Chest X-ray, PA view. Patient: 31 years old, sex M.
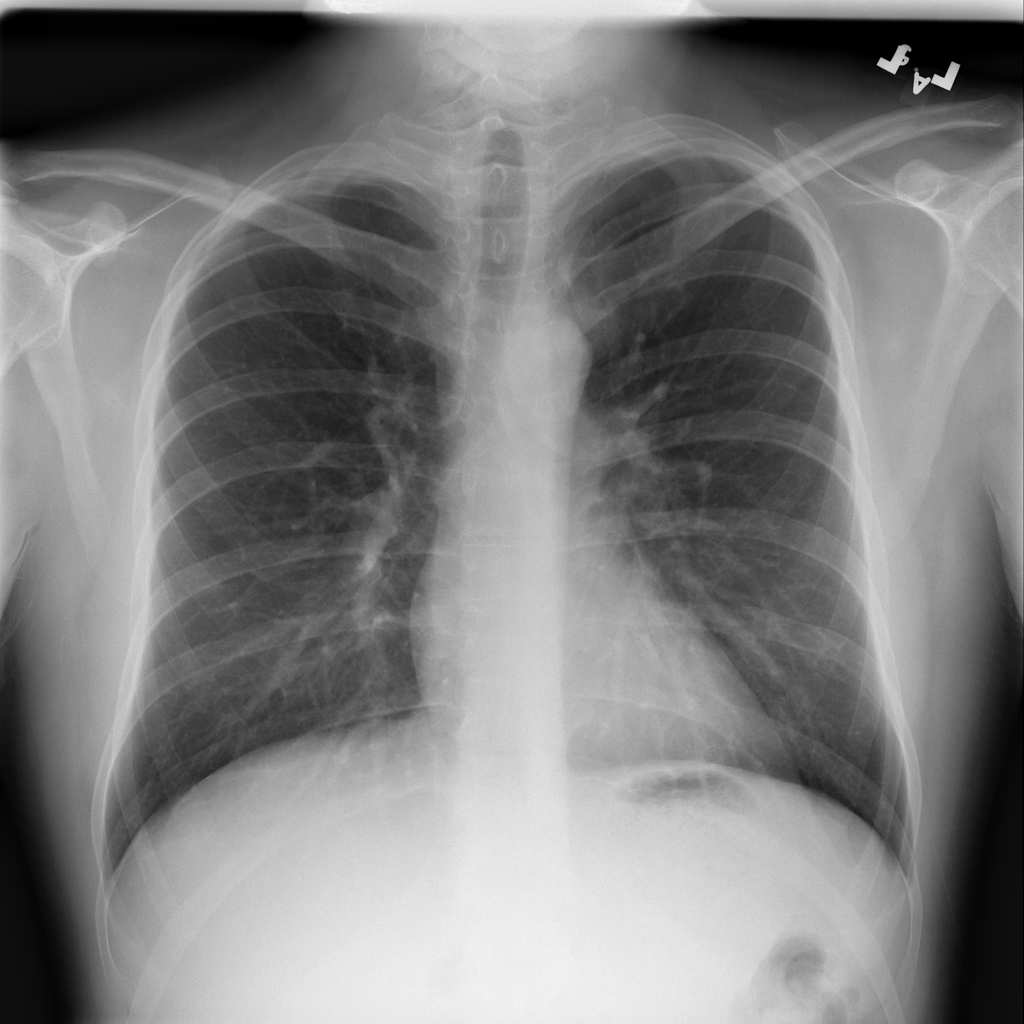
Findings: No Finding